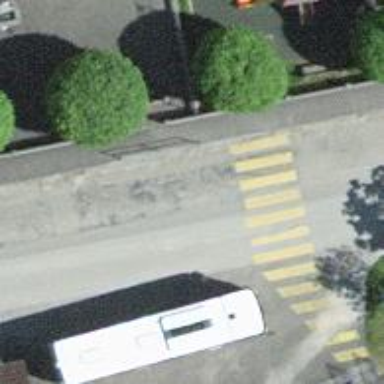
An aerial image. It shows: Public transport stop position.